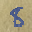
Label: 8